Question: I am trying to add a task ID column into Git History view. But get the following issue

<URL>
if you see the image, the Last column(Task id) is overwriting on itself with an offset of one character. It looks like some thing to do with number of columns, as when i experimented by rearranging, the last column was always having the issue.
If anyone has any idea on this please let me know.
code added in class
'''
private void createColumns(final Table rawTable, final TableLayout layout) {
...//existing code in the method
final TableColumn task = new TableColumn(rawTable, SWT.NONE);
task.setResizable(true);
task.setText(UIText.CommitGraphTable_TaskIdColumn);
// task.setWidth(50);
layout.addColumnData(new ColumnWeightData(5, 100, true));
}
'''
Code added in Class
'''
public String getColumnText(final Object element, final int columnIndex) {
...//existing code in the method
if (columnIndex == 6){
return (taskId);//$NON-NLS-1$
}
'''
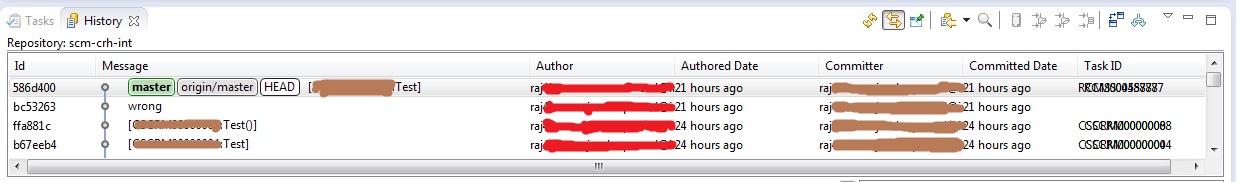
Answer: There was a code i missed out to change. marked by XXX comment
'''
private void createPaintListener(final Table rawTable) {
// Tell SWT we will completely handle painting for some columns.
//
rawTable.addListener(SWT.EraseItem, new Listener() {
public void handleEvent(final Event event) {
if (0 <= event.index && event.index <= 6)
//XXX changed the index comparison from 5 to 6
event.detail &= ~SWT.FOREGROUND;
}
});
'''